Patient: sex M, age 76
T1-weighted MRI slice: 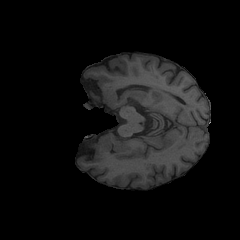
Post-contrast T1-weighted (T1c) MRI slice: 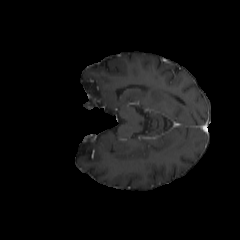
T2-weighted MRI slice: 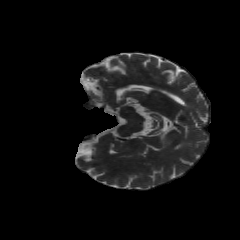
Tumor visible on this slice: no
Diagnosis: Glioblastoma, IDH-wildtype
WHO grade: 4